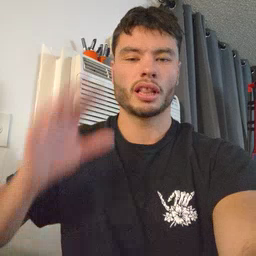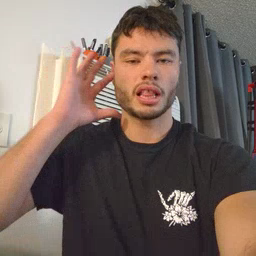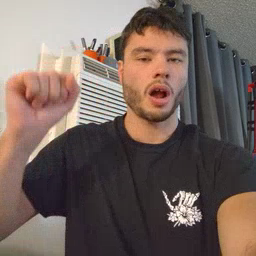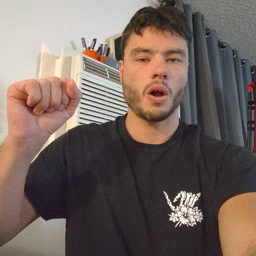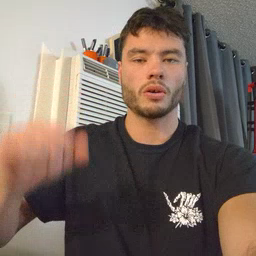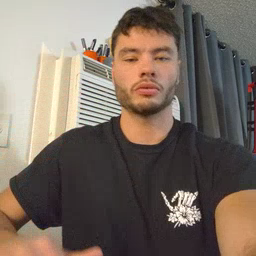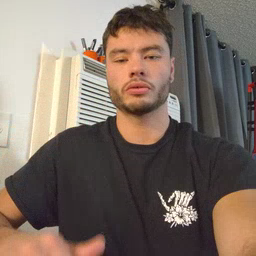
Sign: loud